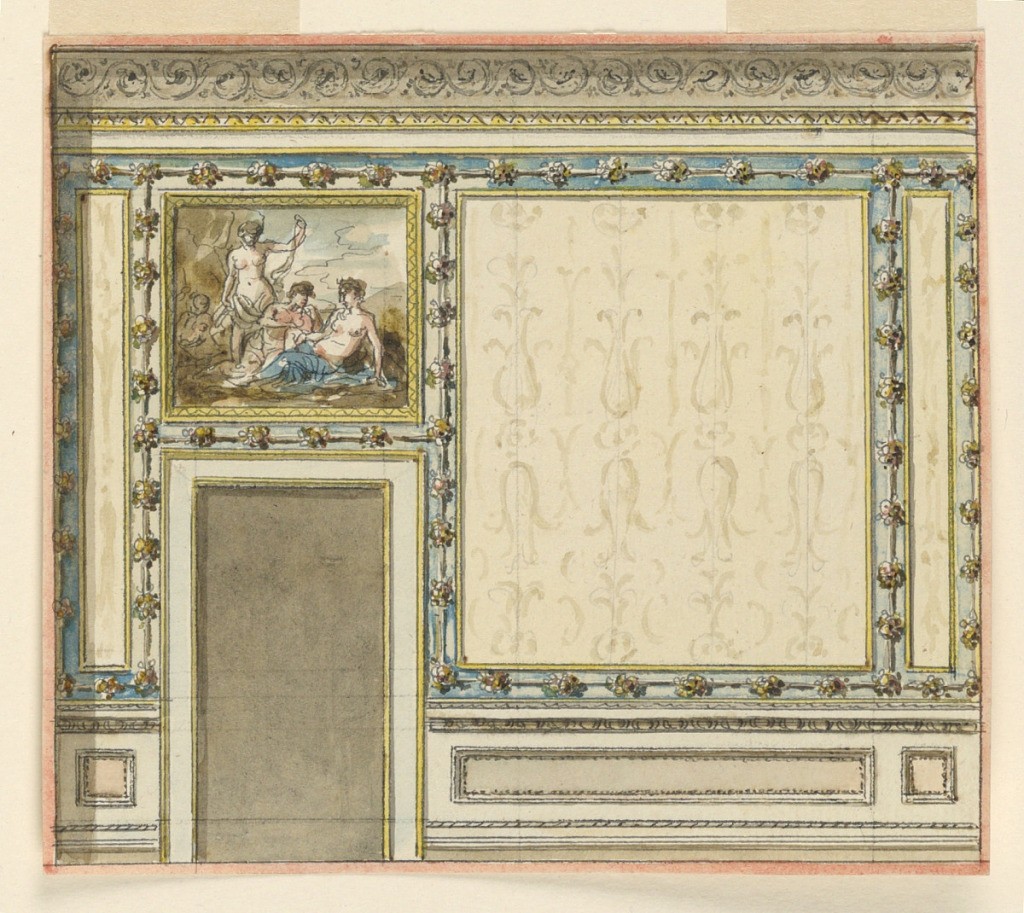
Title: Elevation of a Wall
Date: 1790
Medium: Pen and ink, brush and watercolor, black crayon on paper
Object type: Drawing
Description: Narrow oblongs showing candelabra rise near the corners. A door is near the left one and a painting of the rest of Diana over it. The great wall panel shows a calyx ornamentation in stripes.